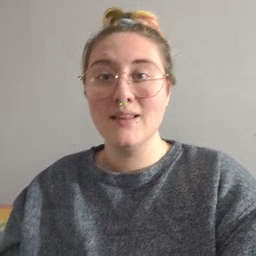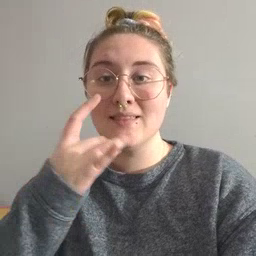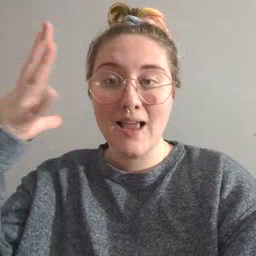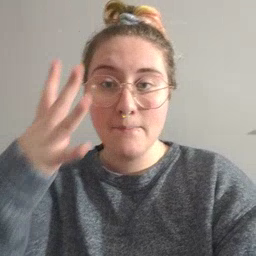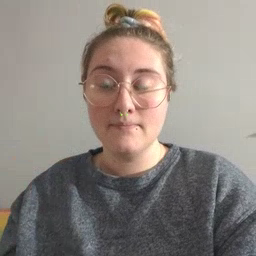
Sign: lamp